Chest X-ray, PA view. Patient: 47 years old, sex F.
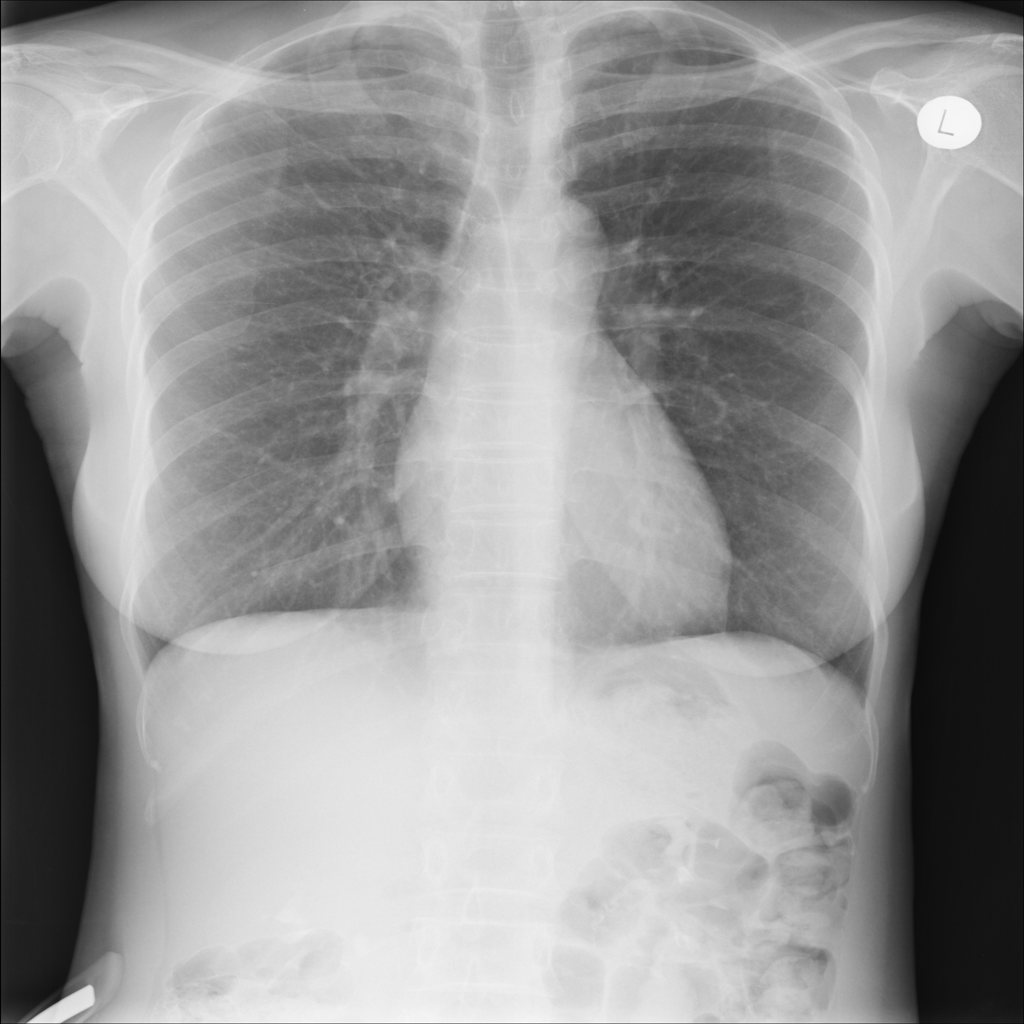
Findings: No Finding